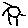
Label: sun